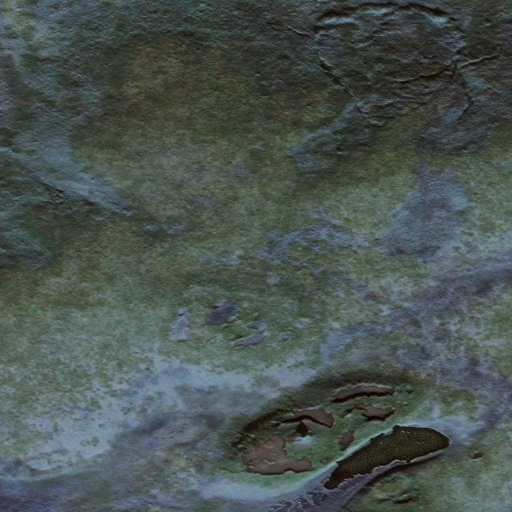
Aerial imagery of island in Alaska named The Signals containing only unknown